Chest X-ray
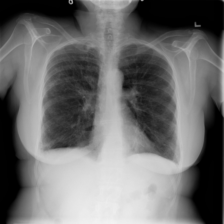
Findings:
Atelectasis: negative
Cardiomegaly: negative
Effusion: negative
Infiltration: negative
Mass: negative
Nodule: negative
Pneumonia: negative
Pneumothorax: negative
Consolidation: negative
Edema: negative
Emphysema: negative
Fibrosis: negative
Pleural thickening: positive
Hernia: negative